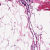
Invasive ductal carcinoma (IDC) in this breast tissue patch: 0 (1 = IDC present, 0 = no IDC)